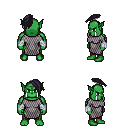
a pixel art fantasy rpg character, male body template, orc, green skin, chain mail, red pants, raven long mohawk hairstyle, white cloth bandages, four views (front, back, left, right), 2x2 character sprite sheet, small pixel art, hard edges, no anti-aliasing